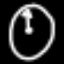
Label: clock